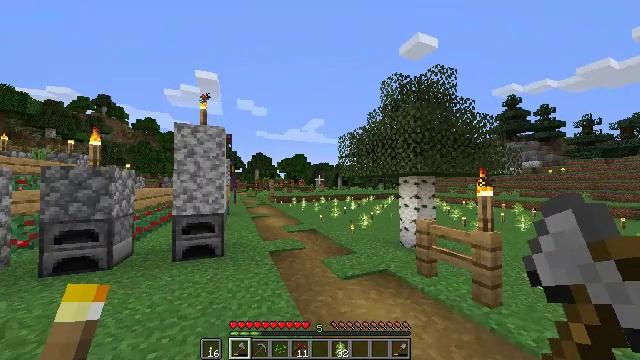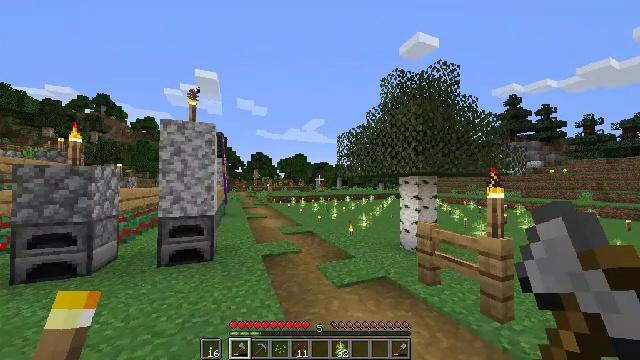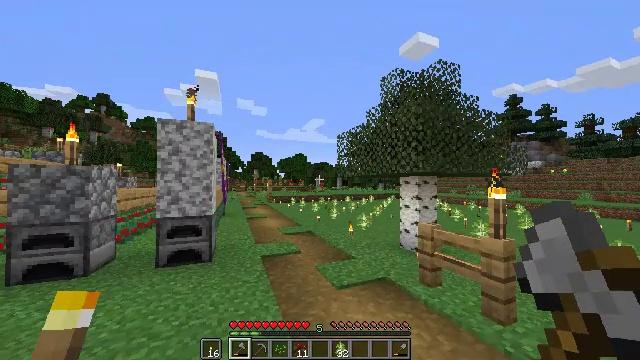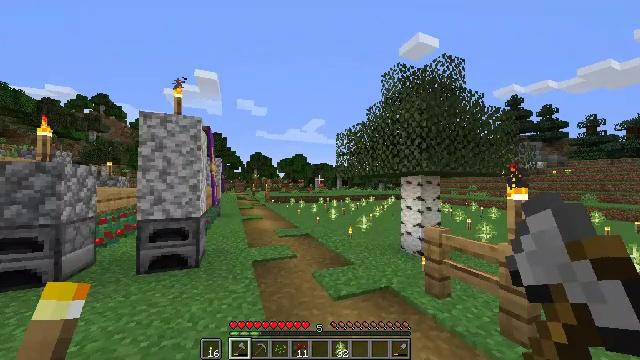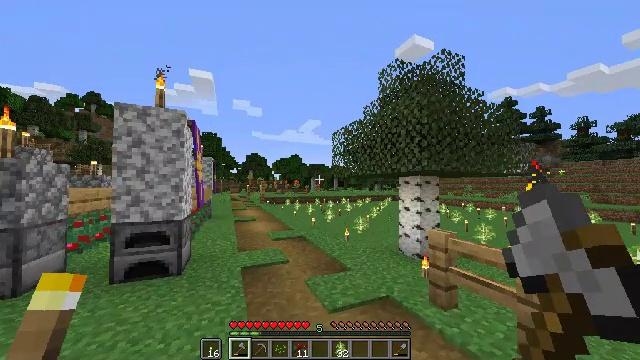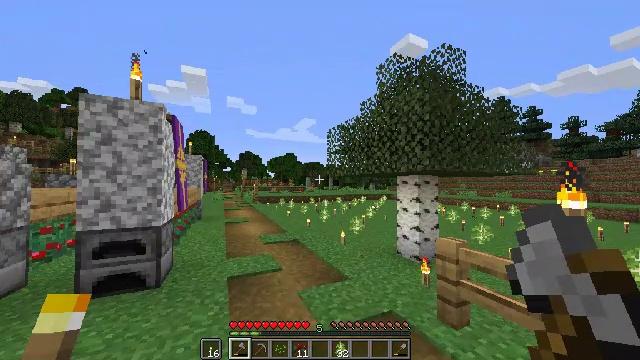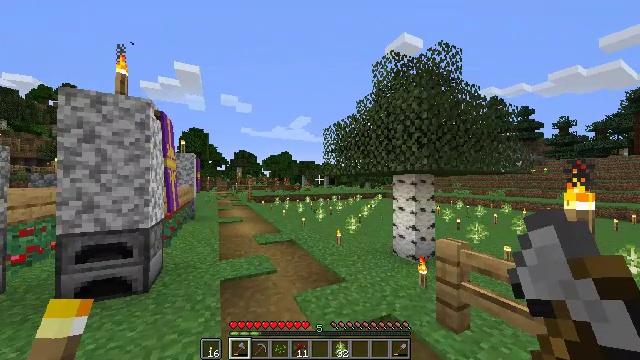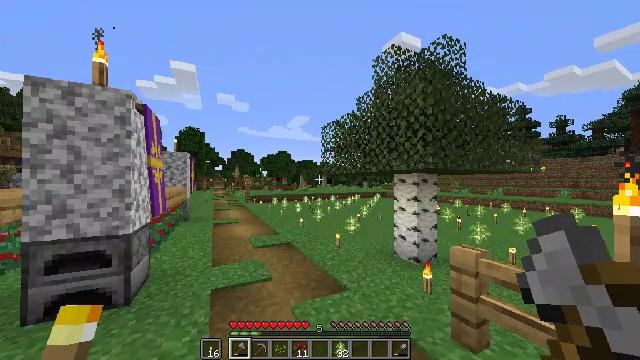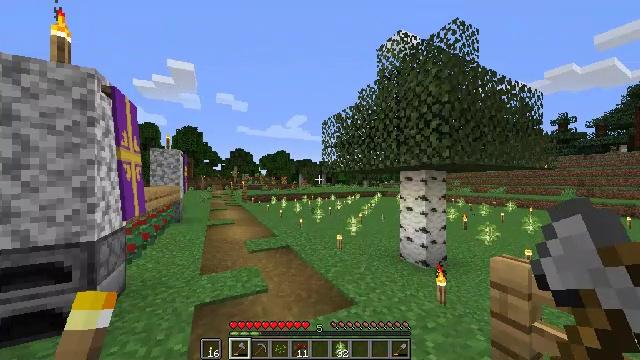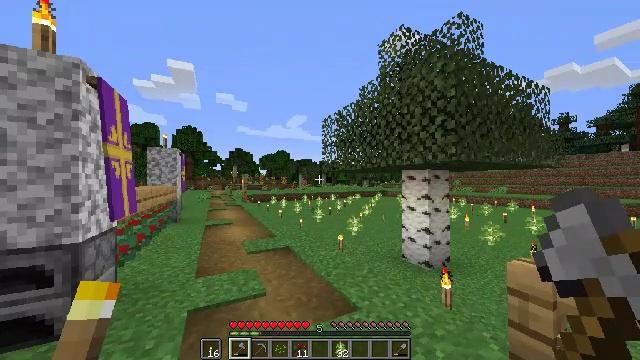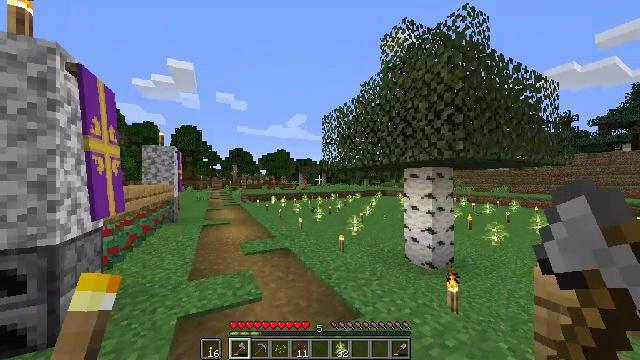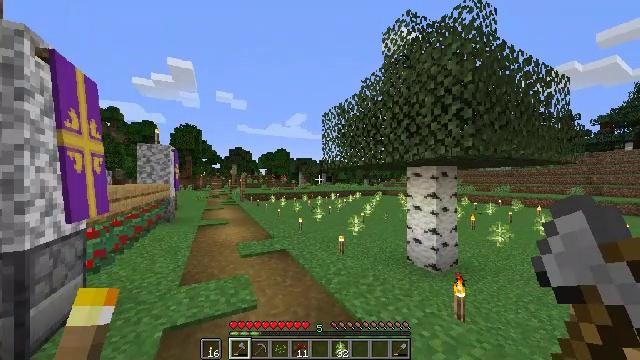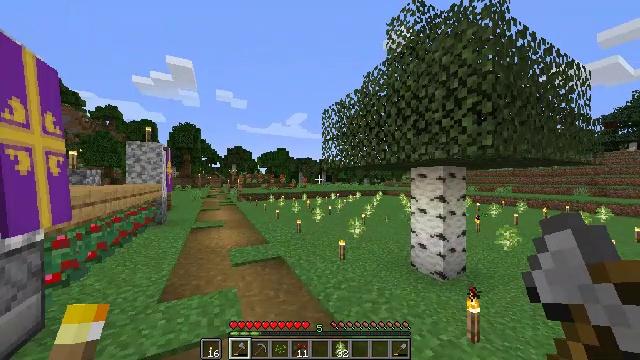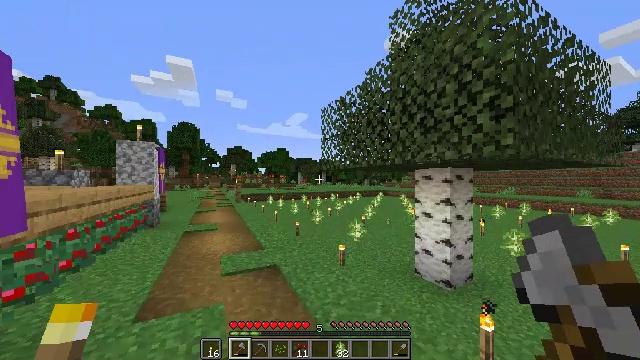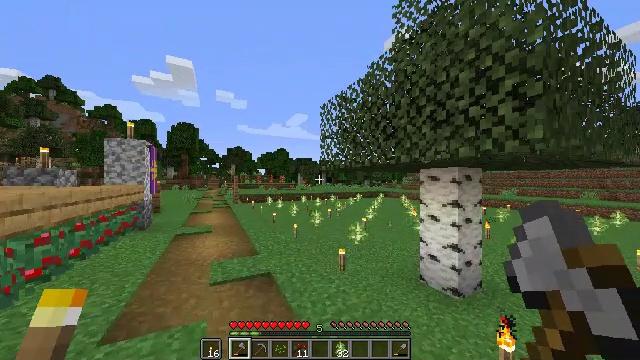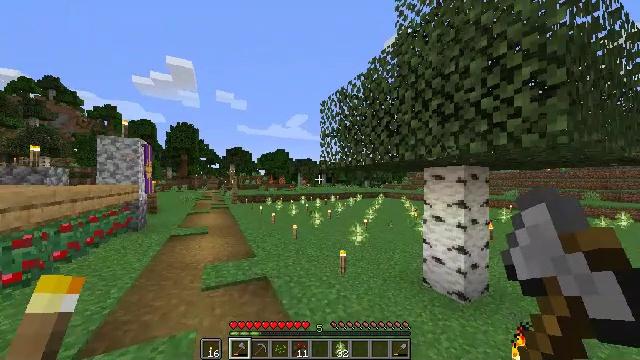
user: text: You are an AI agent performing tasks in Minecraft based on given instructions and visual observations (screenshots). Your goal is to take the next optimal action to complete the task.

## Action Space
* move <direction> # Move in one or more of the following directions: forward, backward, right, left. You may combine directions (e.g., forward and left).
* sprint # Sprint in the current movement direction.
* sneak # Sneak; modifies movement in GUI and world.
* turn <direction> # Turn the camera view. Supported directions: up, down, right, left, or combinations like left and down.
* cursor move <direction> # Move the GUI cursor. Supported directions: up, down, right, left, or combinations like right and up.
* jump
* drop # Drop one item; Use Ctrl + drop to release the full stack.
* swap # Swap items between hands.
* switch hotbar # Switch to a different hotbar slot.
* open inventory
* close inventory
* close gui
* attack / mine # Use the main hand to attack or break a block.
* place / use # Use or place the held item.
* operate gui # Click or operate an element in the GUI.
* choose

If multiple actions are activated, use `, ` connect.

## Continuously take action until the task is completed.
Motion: motion action
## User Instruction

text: Break the grass block.
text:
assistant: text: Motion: move forward
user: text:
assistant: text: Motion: move forward
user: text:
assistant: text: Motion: move forward
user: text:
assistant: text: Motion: move forward, turn right
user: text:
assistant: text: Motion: move forward, turn right
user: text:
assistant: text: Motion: move forward, turn right
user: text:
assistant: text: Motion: move forward
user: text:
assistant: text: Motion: move forward
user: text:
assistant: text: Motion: move forward
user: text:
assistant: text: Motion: move forward
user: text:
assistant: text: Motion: move forward
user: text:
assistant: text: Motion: move forward
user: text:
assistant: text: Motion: move forward
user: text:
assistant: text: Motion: move forward
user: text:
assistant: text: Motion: move forward
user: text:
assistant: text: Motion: move forward
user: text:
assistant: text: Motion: move forward
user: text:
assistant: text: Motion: move forward
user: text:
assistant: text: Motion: move forward
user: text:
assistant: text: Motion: move forward
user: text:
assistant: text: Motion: move forward
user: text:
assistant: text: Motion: move forward
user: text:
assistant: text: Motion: move forward
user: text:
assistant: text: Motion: move forward
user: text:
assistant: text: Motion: move forward
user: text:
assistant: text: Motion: move forward
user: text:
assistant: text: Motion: move forward
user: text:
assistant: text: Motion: move forward
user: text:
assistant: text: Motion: move forward
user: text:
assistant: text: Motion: move forward